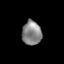
Tissue: lung
Cell type: Epithelial cells
Senescence score: 0.2311
Nuclear area (px): 461
Mean DAPI intensity: 133.586